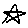
Label: star